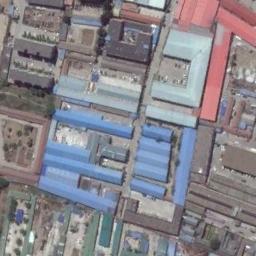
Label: industrial_area